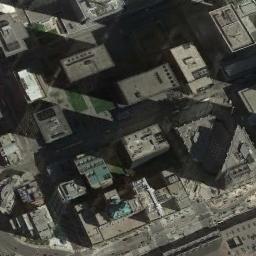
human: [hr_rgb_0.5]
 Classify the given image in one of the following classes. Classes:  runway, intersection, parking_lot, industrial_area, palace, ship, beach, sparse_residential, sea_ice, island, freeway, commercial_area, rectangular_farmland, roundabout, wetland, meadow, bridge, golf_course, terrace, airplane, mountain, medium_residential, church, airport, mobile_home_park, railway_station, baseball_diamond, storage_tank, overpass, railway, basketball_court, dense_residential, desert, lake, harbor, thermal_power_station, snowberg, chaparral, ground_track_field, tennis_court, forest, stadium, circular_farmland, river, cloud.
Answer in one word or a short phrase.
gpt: commercial_area